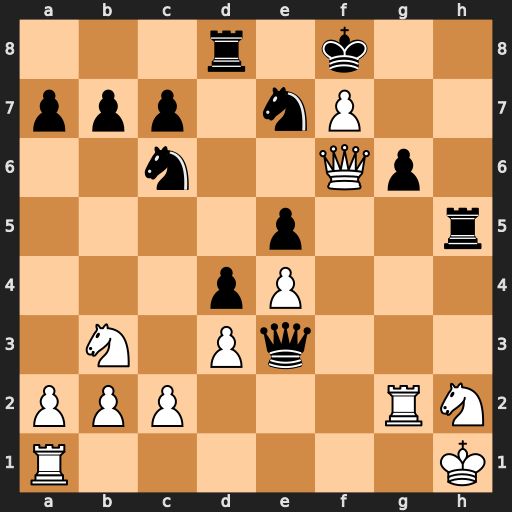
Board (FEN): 3r1k2/ppp1nP2/2n2Qp1/4p2r/3pP3/1N1Pq3/PPP3RN/R6K
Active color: w
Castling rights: -
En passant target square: -
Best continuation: Nc5 Rd6 Ne6+ Rxe6 Qxe6